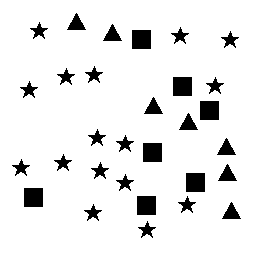
Squares: 7
Triangles: 7
Stars: 16
Total shapes: 30